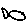
Label: fish